Aerial crown-view tile of a tropical tree (Barro Colorado Island, Panama), acquired 20240918:
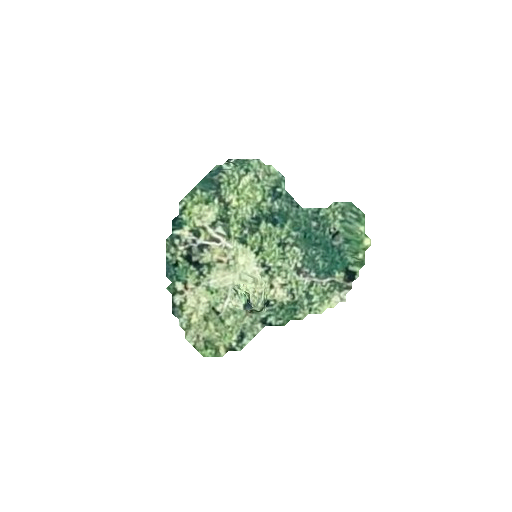
Species: Miconia argentea
GBIF accepted scientific name: Miconia argentea
Crown area: 42.025 m²